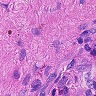
Metastatic tissue present: no